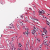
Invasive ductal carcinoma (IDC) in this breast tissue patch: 0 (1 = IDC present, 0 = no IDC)